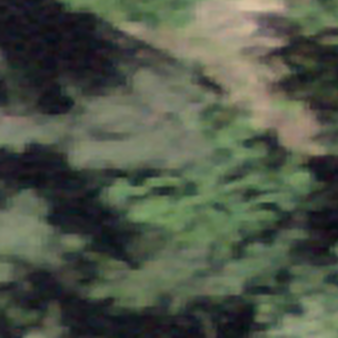
Label: other